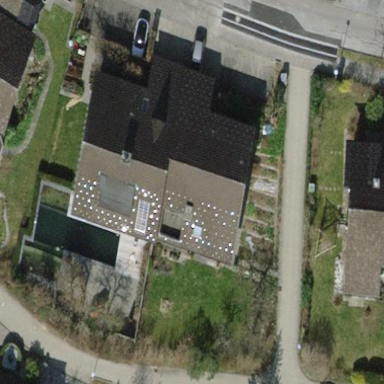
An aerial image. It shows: Semi-detached house.